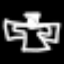
Label: angel